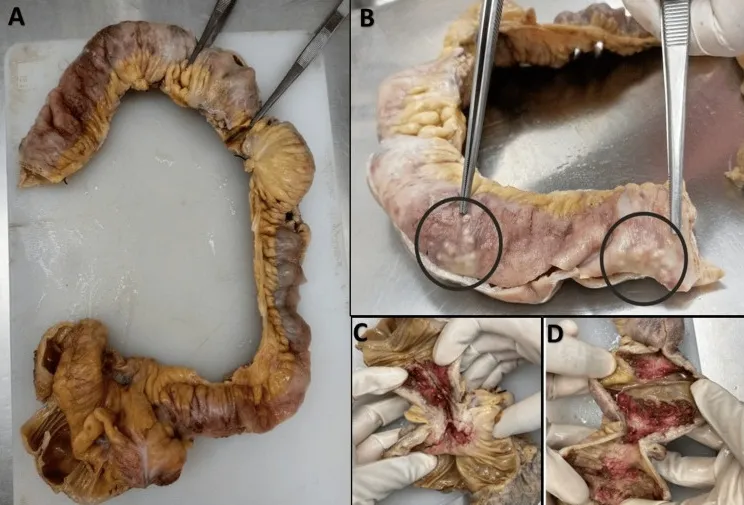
Gross appearance of resected bowel. Image A: Specimen of resected bowel showing areas of strictures (pointed by forceps). Image B: Subserosal nodules/tubercles (highlighted by black circles). Images C and D: Cut sections of the intestine from the areas of strictures showing the bowel wall thickening.
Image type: pathology (immunostaining)